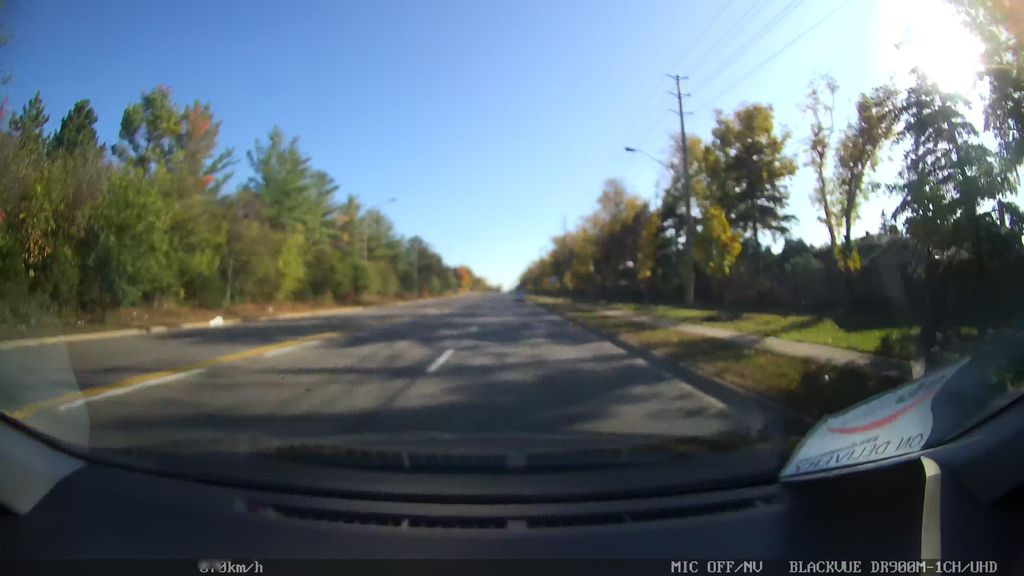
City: toronto